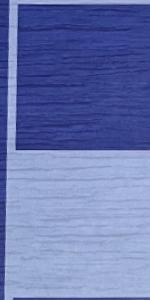
Label: Empty